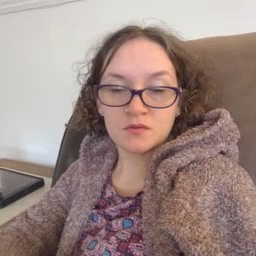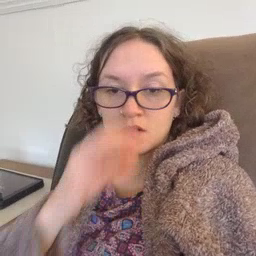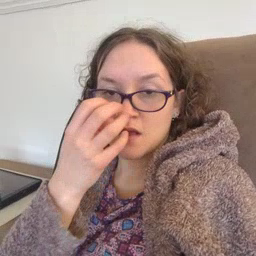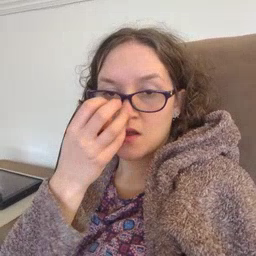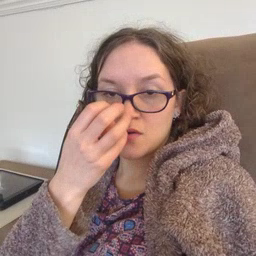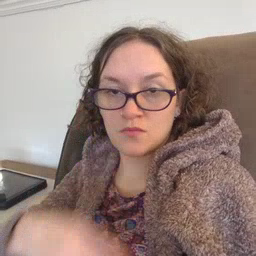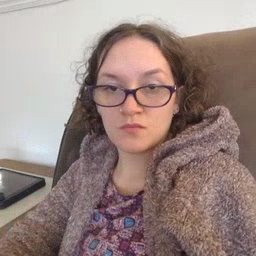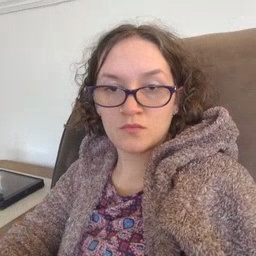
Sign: clown